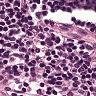
Metastatic tissue present: no